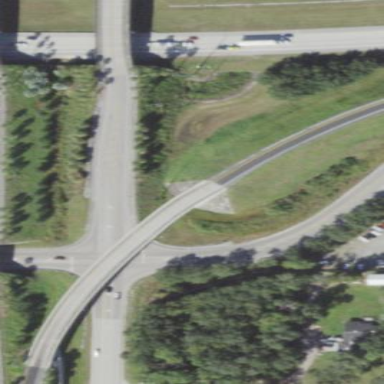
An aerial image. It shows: Man-made bridge.